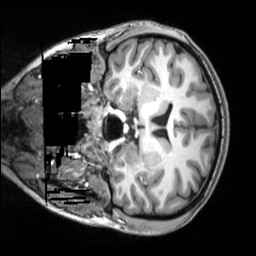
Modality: T1w
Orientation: coronal
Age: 19
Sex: female